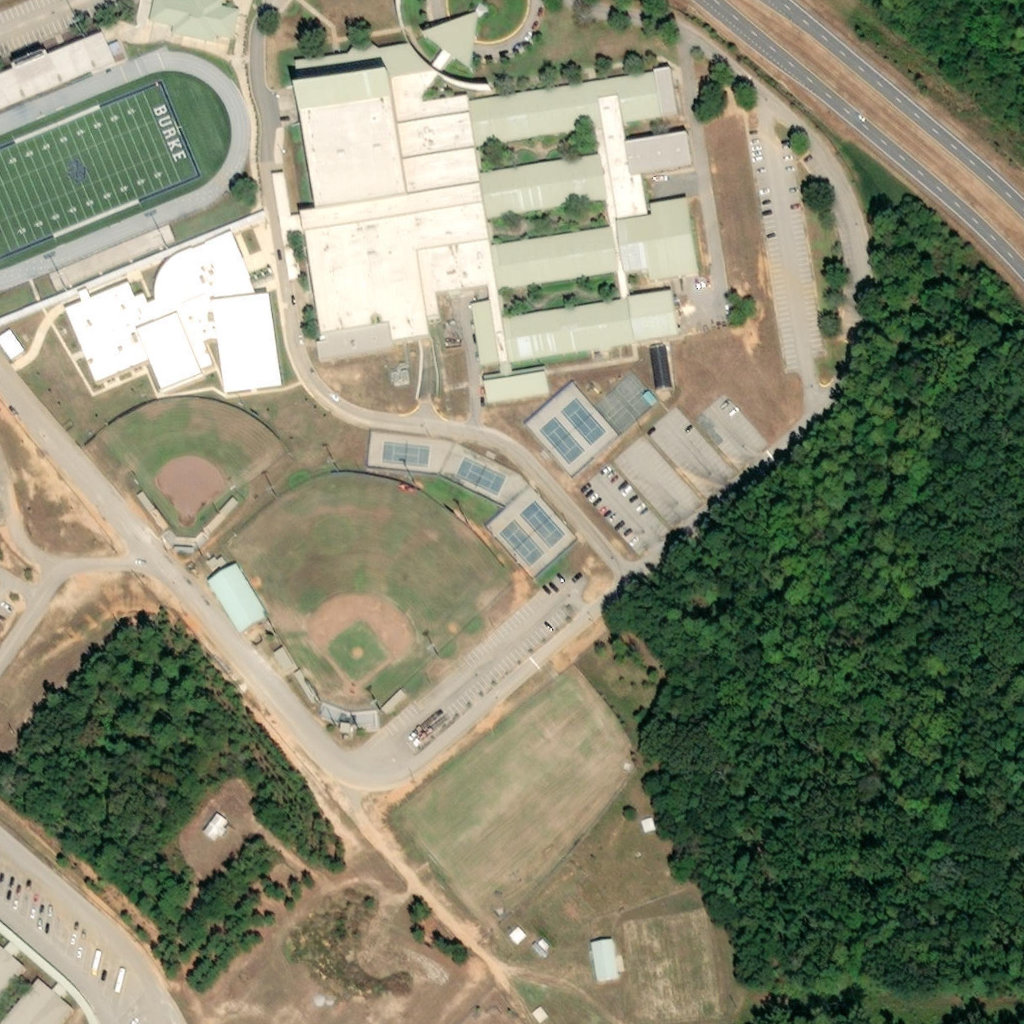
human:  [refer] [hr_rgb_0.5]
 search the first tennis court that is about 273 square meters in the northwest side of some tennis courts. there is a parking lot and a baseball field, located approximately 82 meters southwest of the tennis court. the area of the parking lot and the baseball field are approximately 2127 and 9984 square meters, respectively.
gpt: <box>[[37, 43, 42, 45, 0]]</box>

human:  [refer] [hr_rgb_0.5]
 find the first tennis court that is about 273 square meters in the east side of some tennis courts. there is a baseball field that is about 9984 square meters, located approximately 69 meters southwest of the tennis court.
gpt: <box>[[54, 38, 59, 43, 0]]</box>

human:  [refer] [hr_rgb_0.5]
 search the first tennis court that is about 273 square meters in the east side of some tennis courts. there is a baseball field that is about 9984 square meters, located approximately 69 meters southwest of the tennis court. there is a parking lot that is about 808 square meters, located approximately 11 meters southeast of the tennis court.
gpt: <box>[[55, 38, 60, 43, 0]]</box>